Question: I am starting from the Android Studio example of navigation browser. I'm customizing everything i want, all is ok but i can't find how to change the selected item color in the navigation drawer... For now it's green and i don't manage to change that.
I tried with a selector drawable but no way, i managed to change the whole background but not juste the selected one.
Sorry if it's a noob question but i spent hours yesterday on google and here without finding :/

---
The problem was the "android.R.layout.simple_list_item_activated_1".
It's an android built in xml so you can't deal with colors you want.
So i created a file named 'nav_drawer_layout.xml' containing the same as the "android.R.layout.simple_list_item_activated_1" file.
Then i tweaked it changing the attribute like this:
'''
<?xml version="1.0" encoding="utf-8"?>
<TextView xmlns:android="http://schemas.android.com/apk/res/android"
android:id="@android:id/text1"
android:layout_width="match_parent"
android:layout_height="wrap_content"
android:textAppearance="?android:attr/textAppearanceListItemSmall"
android:gravity="center_vertical"
android:paddingStart="?android:attr/listPreferredItemPaddingStart"
android:paddingEnd="?android:attr/listPreferredItemPaddingEnd"
android:background="@drawable/nav_drawer_colors"
android:minHeight="?android:attr/listPreferredItemHeightSmall" />
'''
It refers to the the 'nav_drawer_colors.xml' that you have to create:
'''
<?xml version="1.0" encoding="utf-8"?>
<selector xmlns:android="http://schemas.android.com/apk/res/android">
<item android:drawable="@color/selected_drawer" android:state_activated="true" />
<item android:drawable="@color/selected_drawer" android:state_selected="true" />
<item android:drawable="@color/pressed_drawer" android:state_pressed="true" />
<item android:drawable="@color/backgroung_drawer" />
</selector>
'''
selected_drawer, pressed_drawer and backgroung_drawer are defined in the values\colors.xml as always.
EDIT: just specify a background color in the fragment navigation drawer layout (fragment_navigation_drawer.xml) and remove the
'<item android:drawable="@color/backgroung_drawer" />' in the 'nav_drawer_colors.xml' file :)
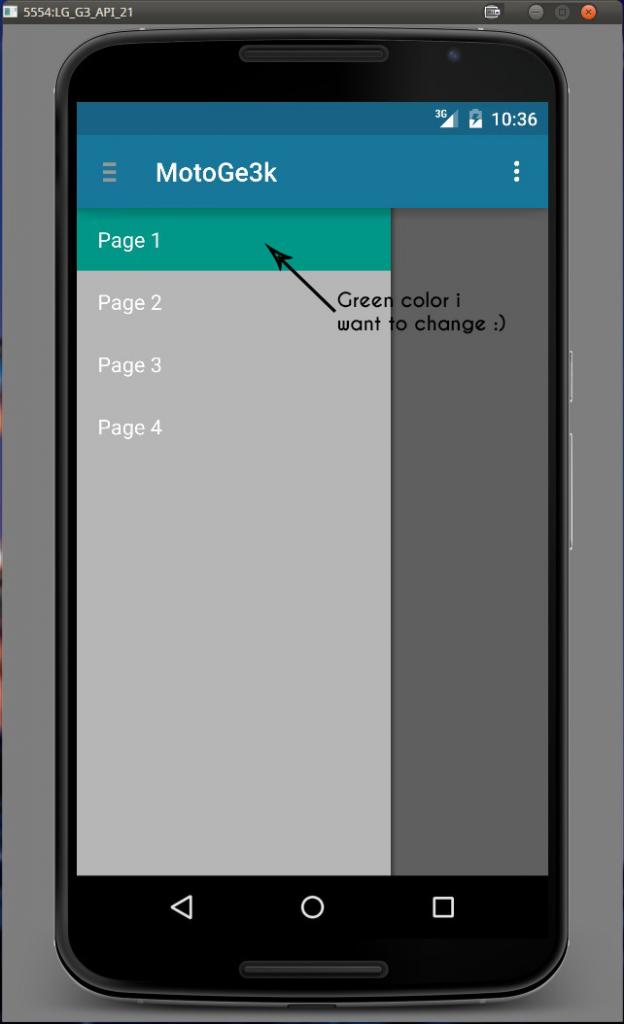
Answer: Through coding you can achieve by this on item click of ListView:
'''
int save = -1;
listview.setOnItemClickListener(new OnItemClickListener() {
@Override
public void onItemClick(AdapterView<?> parent, View view,
int position, long id) {
// TODO Auto-generated method stub
parent.getChildAt(position).setBackgroundColor(
Color.parseColor("#A9BCF5"));
if (save != -1 && save != position) {
parent.getChildAt(save).setBackgroundColor(
Color.parseColor("#d6e6ff"));
}
save = position;
});
'''
Make one file named 'select.xml' in 'drawable' folder.
'''
<?xml version="1.0" encoding="utf-8"?>
<selector xmlns:android="http://schemas.android.com/apk/res/android">
<item android:state_pressed="false" android:drawable="@color/green" />
<item android:drawable="@color/transparent" />
</selector>
'''
Now set this file to as a Listselector for ListView in xml file. Like,
'''
android:listselector="@drawable/select"
'''
or use as a background too
'''
android:background="@drawable/select"
'''